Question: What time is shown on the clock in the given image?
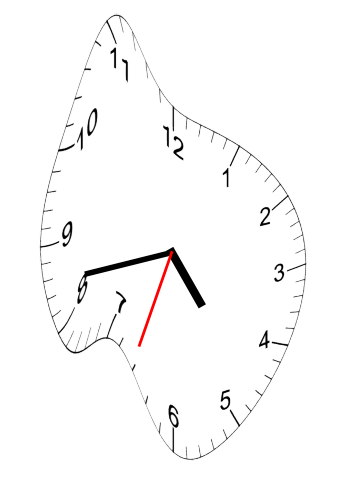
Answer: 04:42:33